Interaction volume radius: 5 \u00c5
Interaction volume height: 10 \u00c5
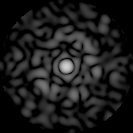
Disorder parameter: 0.8874